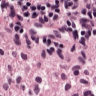
Metastatic tissue present: no